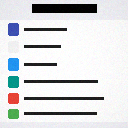
Screen state: on